Question: I have a table user_likes with 2 fields size 200 varchar email,likedby_email
The query needs to find me all the matches a user have. A match is the situation that a user give a like and he received a like from the user he liked
when a user likes somebody i insert to the column likedby_email the user email that login and to the email column the email of the user that received the like
In the image - you can see the lina, nir have a match:

I tried to create a select statement that
when a user login he can see all his massages.
Thanks for any help(:
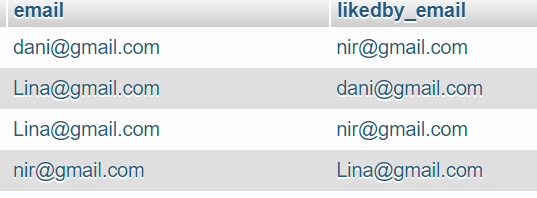
Answer: Something like this should work:
'''
SELECT t1.email, t2.email
FROM Table1 as t1, Table1 as t2
WHERE t1.email = t2.likedby_email AND t1.likedby_email = t2.email
AND t1.email = 'Lina@gmail.com'' -- To filter out currently logged in user
'''